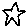
Label: star